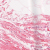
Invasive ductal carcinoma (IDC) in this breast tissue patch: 1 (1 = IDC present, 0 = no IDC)